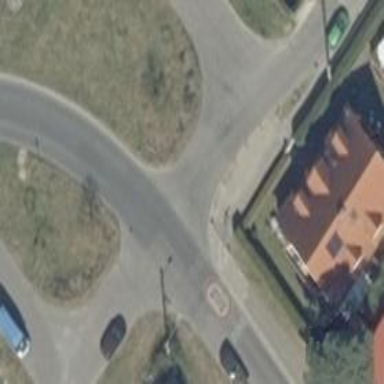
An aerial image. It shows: Residential road with asphalt surface.